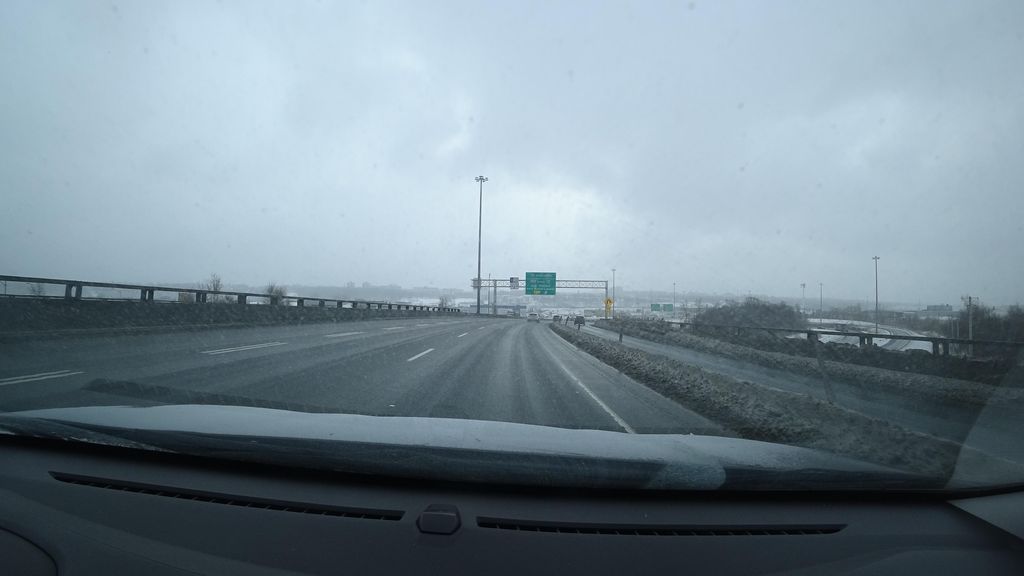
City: quebec_city